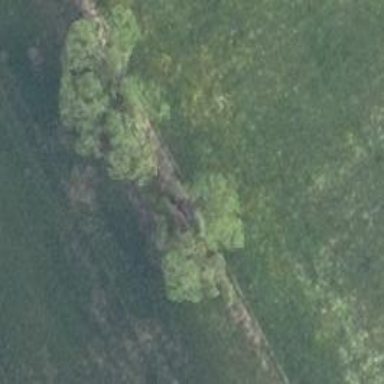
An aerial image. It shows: Deciduous broadleaved tree.